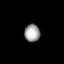
Tissue: prostate
Cell type: Fibroblasts
Senescence score: 0.8926
Nuclear area (px): 272
Mean DAPI intensity: 157.882